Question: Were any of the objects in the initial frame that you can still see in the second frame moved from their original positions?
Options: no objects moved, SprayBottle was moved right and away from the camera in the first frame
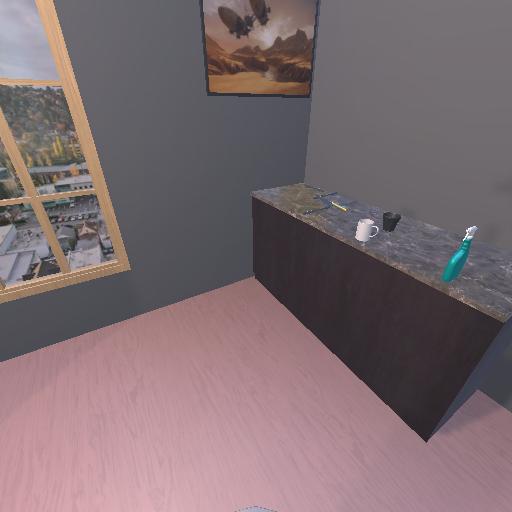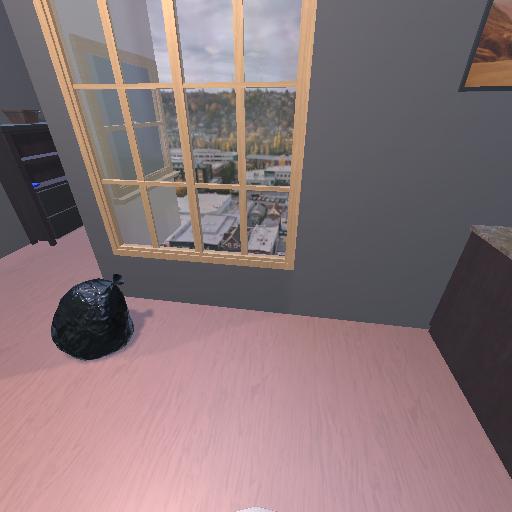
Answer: no objects moved